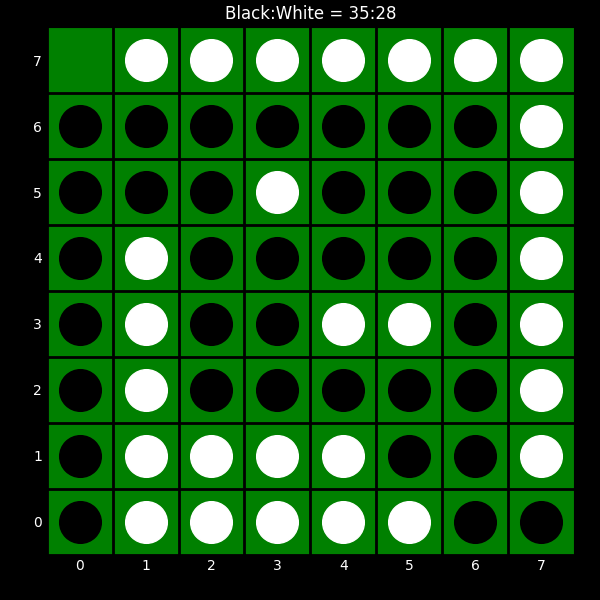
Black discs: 35
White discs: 28